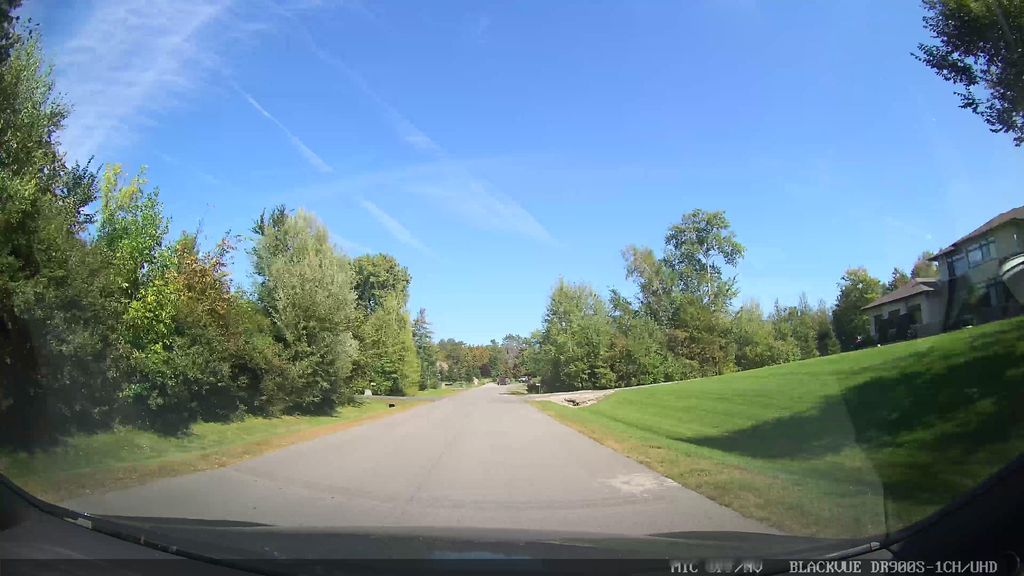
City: ottawa-gatineau